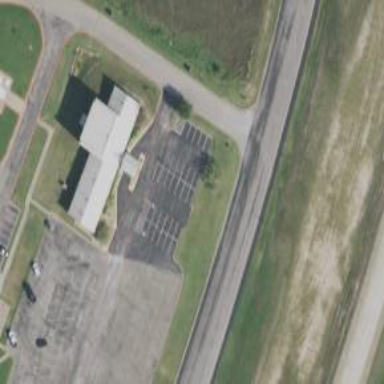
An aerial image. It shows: Parking space.